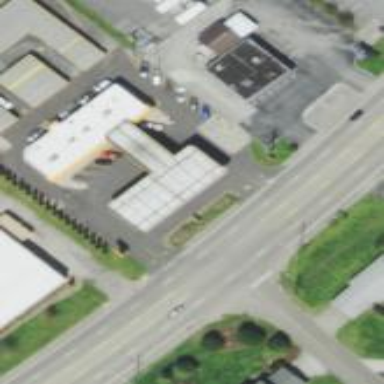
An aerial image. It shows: Convenience store inside building.